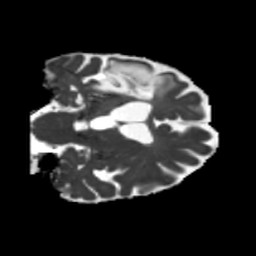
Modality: MD
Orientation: coronal
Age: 64
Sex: female
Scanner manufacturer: siemens
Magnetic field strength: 3 T
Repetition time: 5.25 s
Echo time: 0.08 s